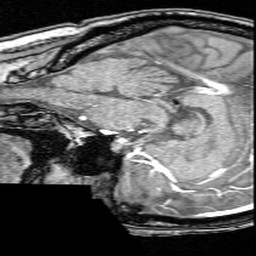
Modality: angio
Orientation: sagittal
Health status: ill
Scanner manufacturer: siemens
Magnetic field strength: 3 T
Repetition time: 0.023 s
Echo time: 0.00395 s